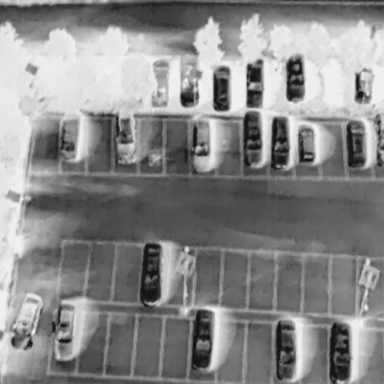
There are 19 Cars in the infrared image.